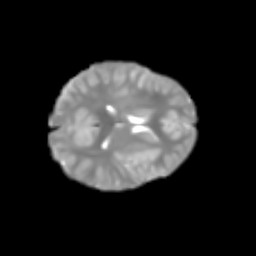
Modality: T2w
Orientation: axial
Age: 6
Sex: female
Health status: healthy